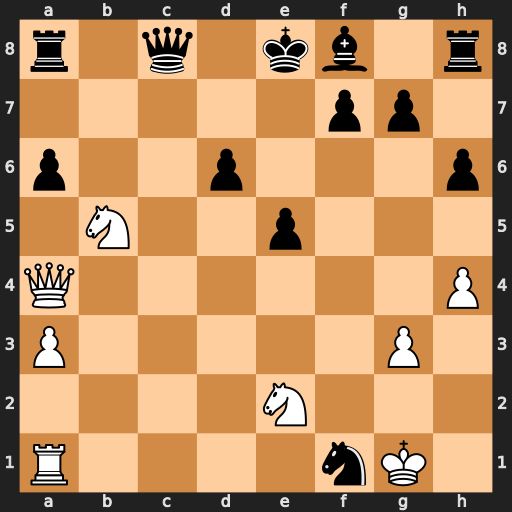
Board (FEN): r1q1kb1r/5pp1/p2p3p/1N2p3/Q6P/P5P1/4N3/R4nK1
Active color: w
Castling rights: kq
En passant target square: -
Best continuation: Nxd6+ Ke7 Nxc8+